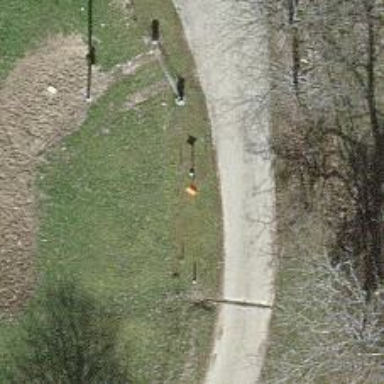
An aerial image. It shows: View of pole with roofed pipeline marker.